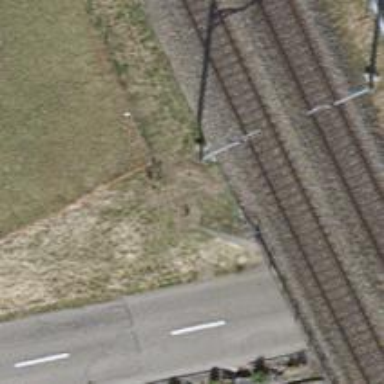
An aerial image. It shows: Single-track railway with electrified contact lines.